Field crop: maize
Growth stage: 2
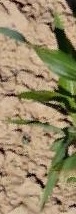
Species: maize